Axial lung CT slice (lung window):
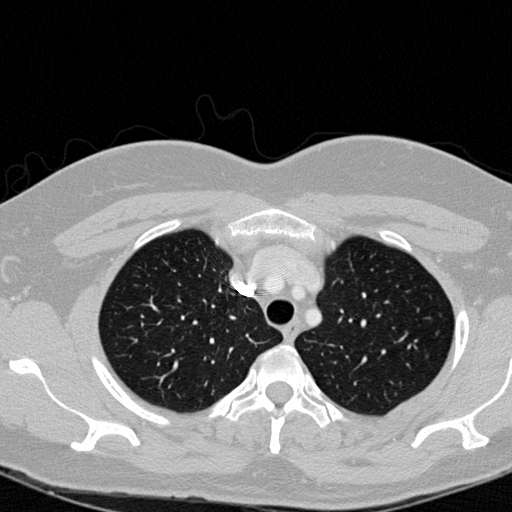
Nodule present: no